Interaction volume radius: 10 \u00c5
Interaction volume height: 10 \u00c5
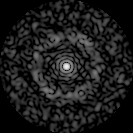
Disorder parameter: 0.8396